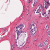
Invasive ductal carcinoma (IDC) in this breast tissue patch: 0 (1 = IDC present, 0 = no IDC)